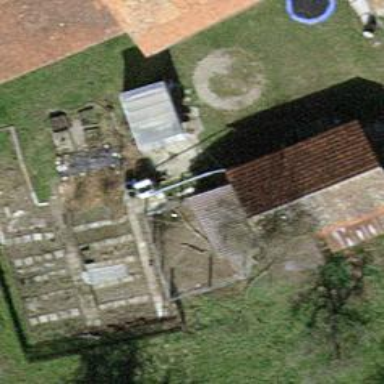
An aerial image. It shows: Farm auxiliary building with gabled roof.